Question: We are implementing a "reactive" cache that for the most part keeps every important object cached at all times and only updates these objects on updates/creates. We are using jbuilder to render most of the json we interact with <URL>. They've included very straight forward caching mirroring that of view fragment caching.
My issue is this - when storing the cached object i need to be using retrievable keys so we can delete them after any model updates. Which seemed easy at first.... but has caused trouble. Rails.cache.delete_matcher doesn't seem to be working and the same goes with passing a regex into expire_fragment.
So the only solution I can see is being able to remove the "template tree digest" from the end of the cache key.

Real world example would be converting
> jbuilder/v3/users/38-20170809004706672937000/performers/<PHONE>-20170823184135817877000/d84abdae117cd787b8204fd744e7dc06
to
> jbuilder/v3/users/38-20170809004706672937000/performers/<PHONE>-20170823184135817877000
(bye bye d84abdae117cd787b8204fd744e7dc06)
This would make the key easy to replicate and therefore delete.
Is this even possible? Am I missing the importance of including this key? Any help would be very much appreciate!!! I'm dying over her
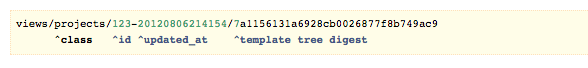
Answer: You can add the skip_digest option to all your caching
ex.
json.cache! ['v1', venue], expires_in: 12.hours, :skip_digest => true do
json.partial! "venues/venue", venue: venue
end
That removes the cache digest from the end of the cache key
more here
<URL>